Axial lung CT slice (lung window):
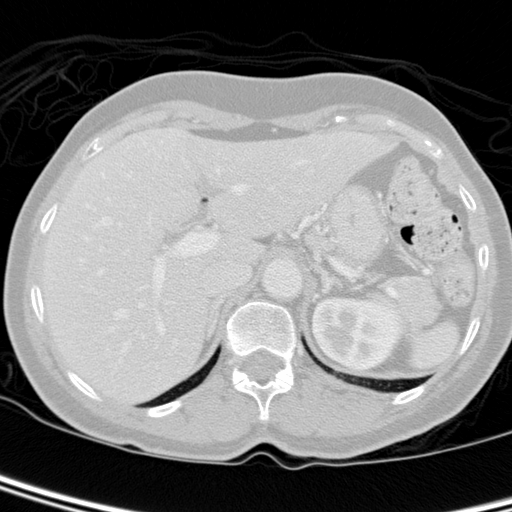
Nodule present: no